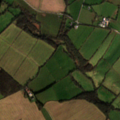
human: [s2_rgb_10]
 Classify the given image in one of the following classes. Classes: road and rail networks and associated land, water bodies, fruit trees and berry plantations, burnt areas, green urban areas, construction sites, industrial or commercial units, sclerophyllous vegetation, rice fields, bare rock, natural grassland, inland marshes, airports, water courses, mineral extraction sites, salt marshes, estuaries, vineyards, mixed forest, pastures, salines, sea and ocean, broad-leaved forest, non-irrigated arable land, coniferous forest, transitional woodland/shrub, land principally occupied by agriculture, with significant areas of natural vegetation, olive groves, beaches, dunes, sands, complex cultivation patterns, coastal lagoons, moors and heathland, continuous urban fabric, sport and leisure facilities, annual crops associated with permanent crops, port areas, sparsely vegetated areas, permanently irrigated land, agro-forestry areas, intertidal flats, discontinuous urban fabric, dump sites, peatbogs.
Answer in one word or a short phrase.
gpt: non-irrigated arable land, pastures